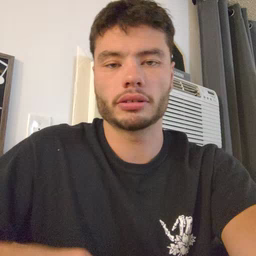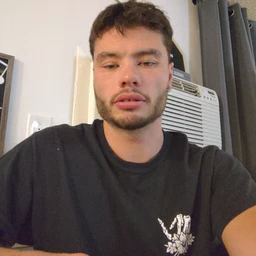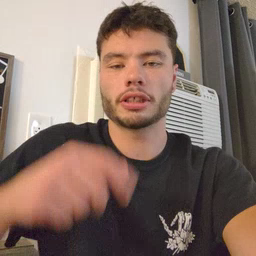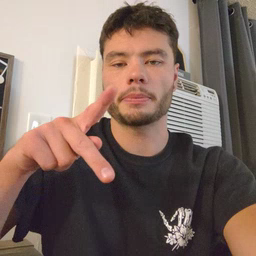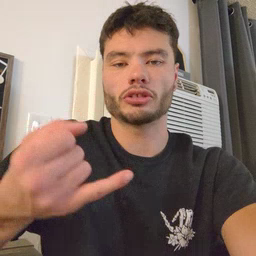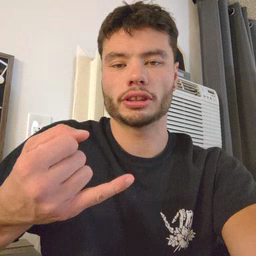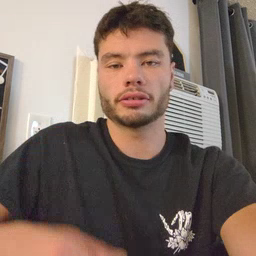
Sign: pajamas